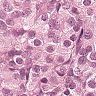
Metastatic tissue present: yes